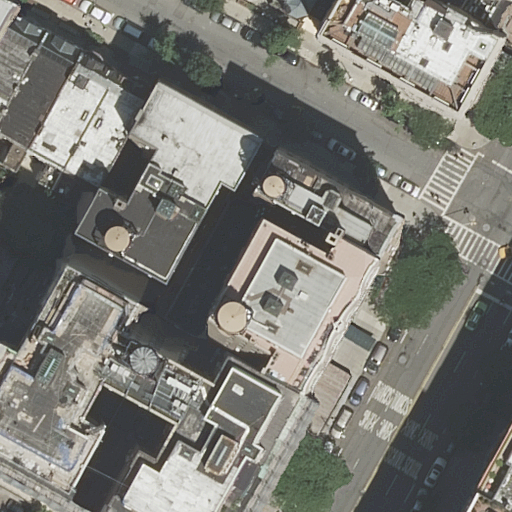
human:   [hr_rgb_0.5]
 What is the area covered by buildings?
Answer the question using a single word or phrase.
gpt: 3294m2

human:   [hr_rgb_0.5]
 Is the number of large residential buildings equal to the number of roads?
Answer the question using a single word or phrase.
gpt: no

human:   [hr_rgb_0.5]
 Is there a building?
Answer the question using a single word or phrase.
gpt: yes

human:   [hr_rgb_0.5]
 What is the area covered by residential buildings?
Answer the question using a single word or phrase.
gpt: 3294m2

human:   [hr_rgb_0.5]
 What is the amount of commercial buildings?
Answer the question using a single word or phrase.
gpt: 0

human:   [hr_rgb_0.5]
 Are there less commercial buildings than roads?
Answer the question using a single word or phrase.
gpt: yes

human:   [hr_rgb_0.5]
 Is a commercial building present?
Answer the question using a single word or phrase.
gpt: no

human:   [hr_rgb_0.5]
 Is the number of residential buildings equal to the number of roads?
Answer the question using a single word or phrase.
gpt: no

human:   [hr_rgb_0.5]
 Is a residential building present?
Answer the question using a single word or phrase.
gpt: yes

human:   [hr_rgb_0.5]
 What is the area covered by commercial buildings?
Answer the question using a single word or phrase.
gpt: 0m2

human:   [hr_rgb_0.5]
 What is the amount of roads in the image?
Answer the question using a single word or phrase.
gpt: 2

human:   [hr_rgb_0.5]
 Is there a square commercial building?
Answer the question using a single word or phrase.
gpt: no

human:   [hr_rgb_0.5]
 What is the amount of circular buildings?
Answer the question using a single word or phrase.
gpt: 0

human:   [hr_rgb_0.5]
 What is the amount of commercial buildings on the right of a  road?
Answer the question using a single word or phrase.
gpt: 0

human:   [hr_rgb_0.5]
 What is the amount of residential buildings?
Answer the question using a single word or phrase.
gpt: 15

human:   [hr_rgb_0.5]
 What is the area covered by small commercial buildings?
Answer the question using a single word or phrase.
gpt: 0m2

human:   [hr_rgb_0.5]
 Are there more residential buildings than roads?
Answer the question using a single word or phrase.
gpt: yes

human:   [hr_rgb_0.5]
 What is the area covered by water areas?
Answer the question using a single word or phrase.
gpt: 0m2

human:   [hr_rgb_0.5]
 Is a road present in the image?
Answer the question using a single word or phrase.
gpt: yes

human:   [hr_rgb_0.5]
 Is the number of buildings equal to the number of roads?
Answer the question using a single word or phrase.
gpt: no

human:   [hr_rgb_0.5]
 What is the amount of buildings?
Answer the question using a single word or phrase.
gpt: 15

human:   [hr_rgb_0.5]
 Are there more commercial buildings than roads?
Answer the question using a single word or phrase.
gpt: no

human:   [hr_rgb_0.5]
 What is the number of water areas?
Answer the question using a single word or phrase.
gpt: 0

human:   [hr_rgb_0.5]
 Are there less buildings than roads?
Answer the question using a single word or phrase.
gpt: no

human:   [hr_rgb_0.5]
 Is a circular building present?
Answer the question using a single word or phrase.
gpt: no

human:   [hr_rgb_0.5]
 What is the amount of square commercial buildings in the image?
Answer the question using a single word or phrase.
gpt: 0

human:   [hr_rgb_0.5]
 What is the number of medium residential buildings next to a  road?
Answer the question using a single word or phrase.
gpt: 7

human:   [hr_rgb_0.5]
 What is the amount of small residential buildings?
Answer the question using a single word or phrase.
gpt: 5

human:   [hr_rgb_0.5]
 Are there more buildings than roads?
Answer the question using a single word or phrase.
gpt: yes

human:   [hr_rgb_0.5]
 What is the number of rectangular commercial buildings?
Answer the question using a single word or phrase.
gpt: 0

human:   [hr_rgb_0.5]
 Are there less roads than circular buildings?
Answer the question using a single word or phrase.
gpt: no

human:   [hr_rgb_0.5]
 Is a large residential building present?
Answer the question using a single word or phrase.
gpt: yes

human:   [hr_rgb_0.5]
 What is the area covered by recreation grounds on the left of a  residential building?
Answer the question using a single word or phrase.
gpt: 0m2

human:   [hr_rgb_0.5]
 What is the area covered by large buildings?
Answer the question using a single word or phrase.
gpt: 1796m2

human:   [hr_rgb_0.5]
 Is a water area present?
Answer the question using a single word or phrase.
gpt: no

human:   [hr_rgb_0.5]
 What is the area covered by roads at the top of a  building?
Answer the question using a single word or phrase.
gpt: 0m2

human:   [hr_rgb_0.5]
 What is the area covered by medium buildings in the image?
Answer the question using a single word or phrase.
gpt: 1406m2

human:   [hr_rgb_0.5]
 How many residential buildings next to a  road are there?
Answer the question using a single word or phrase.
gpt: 15

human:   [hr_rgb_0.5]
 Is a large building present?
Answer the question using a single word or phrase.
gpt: yes

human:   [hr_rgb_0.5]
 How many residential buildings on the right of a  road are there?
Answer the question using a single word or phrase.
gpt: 3

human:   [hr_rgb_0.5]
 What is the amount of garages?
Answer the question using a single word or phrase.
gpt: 0

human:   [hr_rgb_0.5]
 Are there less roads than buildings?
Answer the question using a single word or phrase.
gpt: yes

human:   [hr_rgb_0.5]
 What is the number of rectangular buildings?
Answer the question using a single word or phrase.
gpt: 7

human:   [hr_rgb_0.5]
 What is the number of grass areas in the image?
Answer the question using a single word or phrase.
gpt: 0

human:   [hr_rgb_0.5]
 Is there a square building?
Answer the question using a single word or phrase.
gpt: no

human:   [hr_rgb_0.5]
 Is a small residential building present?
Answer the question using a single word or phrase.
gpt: yes

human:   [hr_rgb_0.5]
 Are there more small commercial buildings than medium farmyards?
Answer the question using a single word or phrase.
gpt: no

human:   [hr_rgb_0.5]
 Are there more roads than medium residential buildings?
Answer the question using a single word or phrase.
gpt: no

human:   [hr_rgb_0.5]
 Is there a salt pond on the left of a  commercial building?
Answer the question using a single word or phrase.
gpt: no

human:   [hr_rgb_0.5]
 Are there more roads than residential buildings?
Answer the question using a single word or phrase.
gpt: no

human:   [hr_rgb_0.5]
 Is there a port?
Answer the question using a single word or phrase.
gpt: no

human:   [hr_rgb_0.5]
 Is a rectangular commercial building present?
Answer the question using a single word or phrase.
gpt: no

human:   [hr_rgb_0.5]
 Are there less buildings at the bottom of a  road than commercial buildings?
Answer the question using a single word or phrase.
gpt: no

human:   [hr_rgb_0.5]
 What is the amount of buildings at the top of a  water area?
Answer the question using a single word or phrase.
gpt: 0

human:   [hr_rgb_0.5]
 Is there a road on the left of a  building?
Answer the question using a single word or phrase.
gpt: no

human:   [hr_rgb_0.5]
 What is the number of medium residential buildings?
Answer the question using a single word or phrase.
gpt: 7

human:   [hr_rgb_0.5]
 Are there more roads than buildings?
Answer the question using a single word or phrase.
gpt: no

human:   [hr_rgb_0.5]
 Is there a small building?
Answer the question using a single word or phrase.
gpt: yes

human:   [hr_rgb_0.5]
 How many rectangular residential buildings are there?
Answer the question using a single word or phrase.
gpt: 7

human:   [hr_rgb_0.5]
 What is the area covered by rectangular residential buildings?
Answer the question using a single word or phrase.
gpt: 740m2

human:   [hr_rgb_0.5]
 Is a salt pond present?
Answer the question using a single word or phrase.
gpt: no

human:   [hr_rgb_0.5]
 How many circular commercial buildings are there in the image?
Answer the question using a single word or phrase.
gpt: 0

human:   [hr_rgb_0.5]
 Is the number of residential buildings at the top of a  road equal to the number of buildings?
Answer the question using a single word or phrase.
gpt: no

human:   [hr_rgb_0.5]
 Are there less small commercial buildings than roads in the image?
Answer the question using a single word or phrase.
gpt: yes